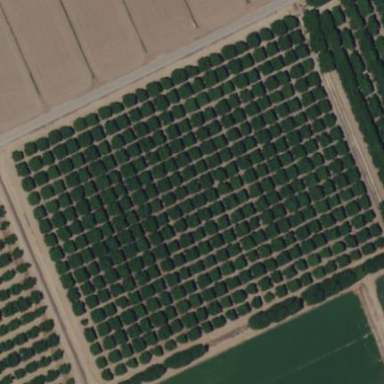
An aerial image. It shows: Orchard.